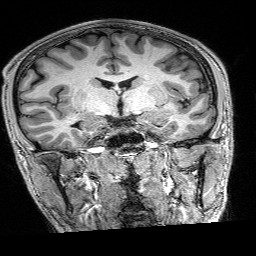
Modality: T1w
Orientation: sagittal